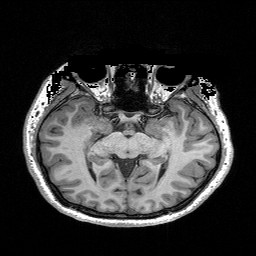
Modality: T1w
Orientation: coronal